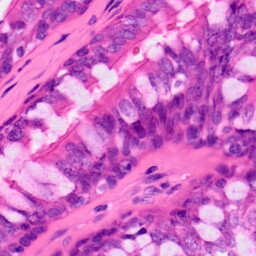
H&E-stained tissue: Lung